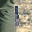
Label: 1